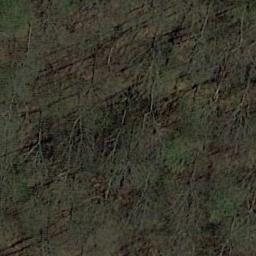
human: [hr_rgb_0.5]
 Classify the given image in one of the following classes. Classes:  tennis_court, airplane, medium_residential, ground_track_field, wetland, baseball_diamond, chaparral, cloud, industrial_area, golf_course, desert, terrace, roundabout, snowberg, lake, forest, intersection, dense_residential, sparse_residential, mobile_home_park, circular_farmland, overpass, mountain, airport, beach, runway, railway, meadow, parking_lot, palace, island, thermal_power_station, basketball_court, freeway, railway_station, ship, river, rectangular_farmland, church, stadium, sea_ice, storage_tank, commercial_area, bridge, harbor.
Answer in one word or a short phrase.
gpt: forest